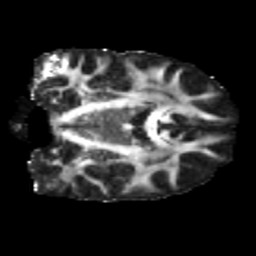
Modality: FA
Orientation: coronal
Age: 46
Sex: male
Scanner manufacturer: ge
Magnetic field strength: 3 T
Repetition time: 3.65 s
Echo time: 0.0807 s